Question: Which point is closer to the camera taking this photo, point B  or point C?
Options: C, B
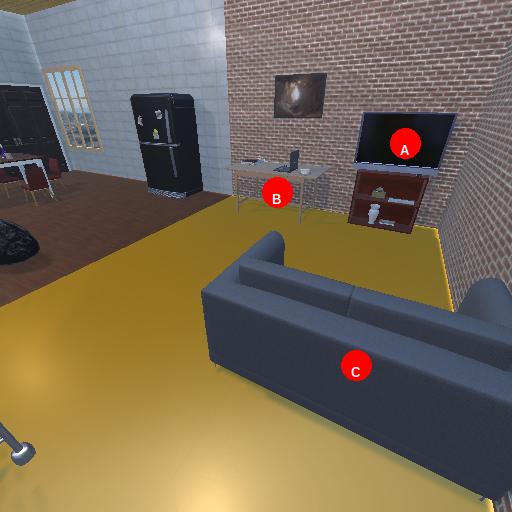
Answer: C